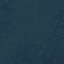
Land use / land cover: Forest